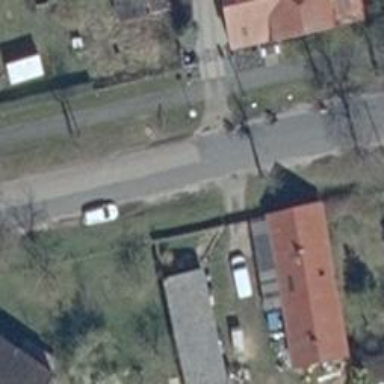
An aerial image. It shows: Secondary road with asphalt surface. There is sidewalk on the left side.